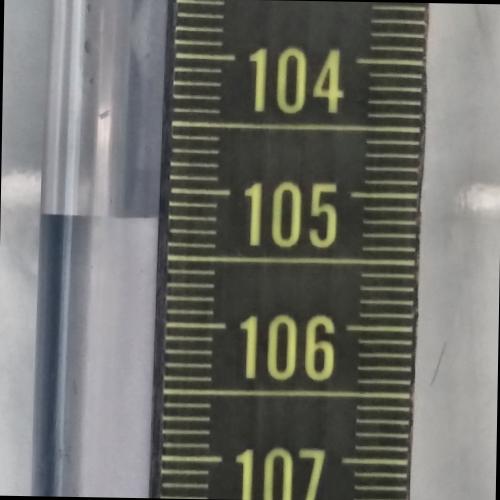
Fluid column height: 105.2 cm